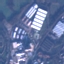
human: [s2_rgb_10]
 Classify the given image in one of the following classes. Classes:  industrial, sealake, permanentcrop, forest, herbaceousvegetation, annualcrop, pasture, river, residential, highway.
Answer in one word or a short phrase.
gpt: Industrial